Aerial crown-view tile of a tropical tree (Barro Colorado Island, Panama), acquired 20250715:
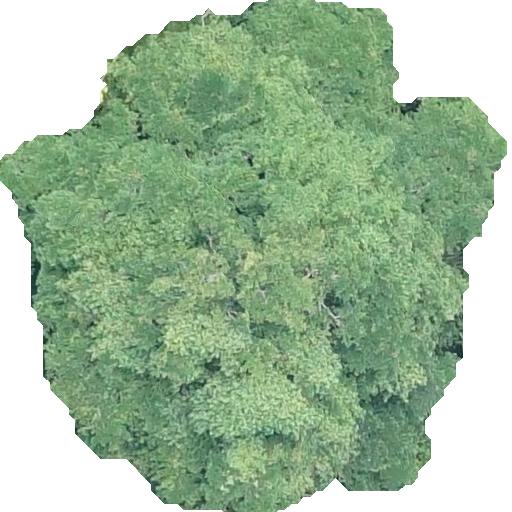
Species: Tabernaemontana arborea
GBIF accepted scientific name: Tabernaemontana arborea
Crown area: 276.352 m²